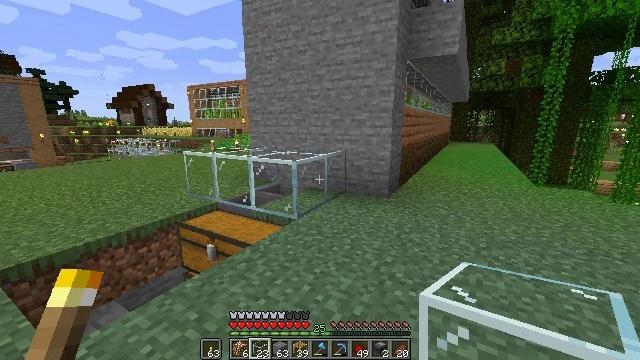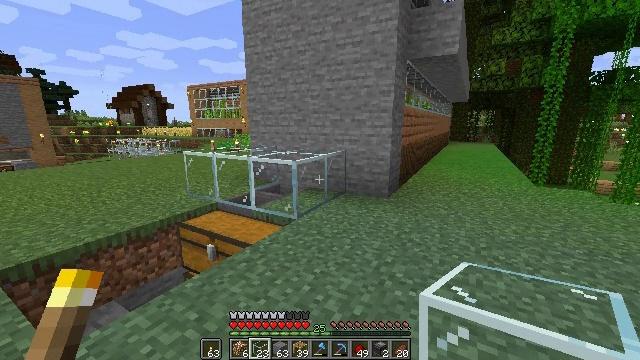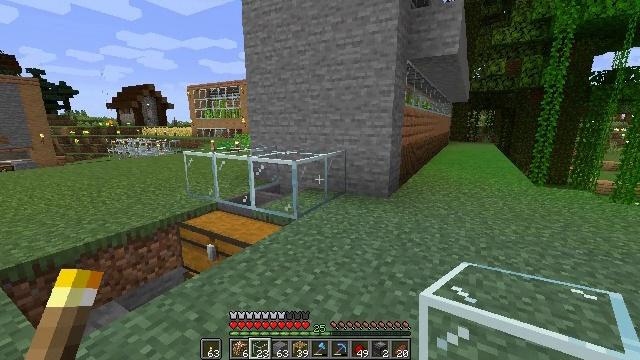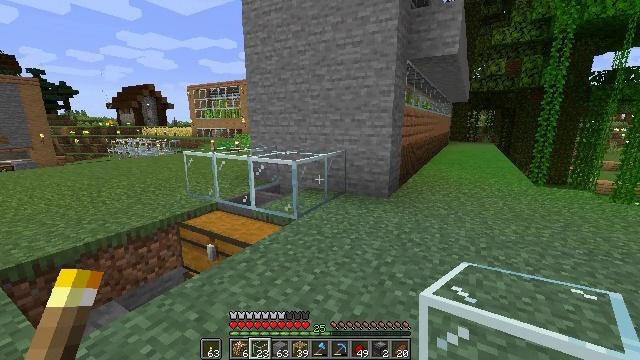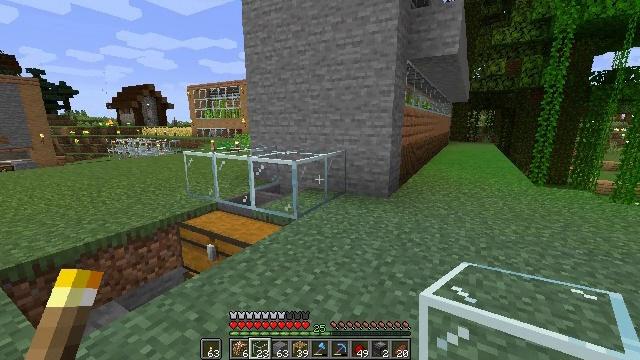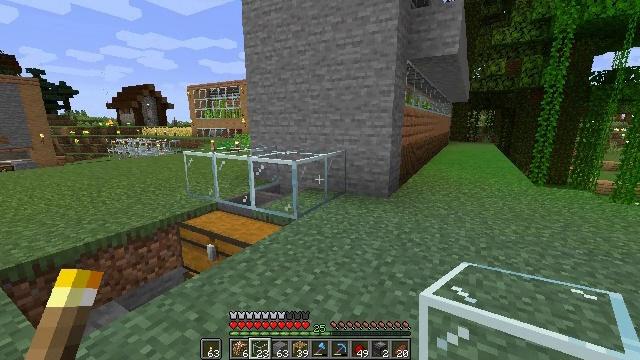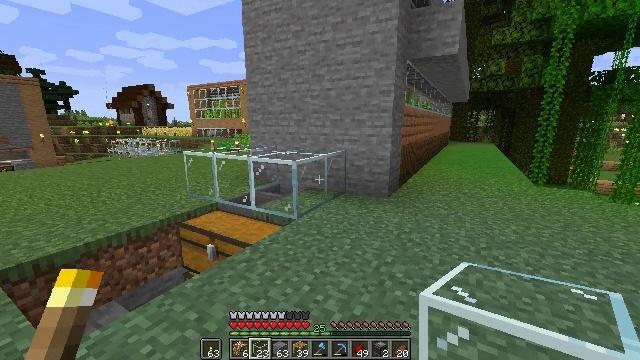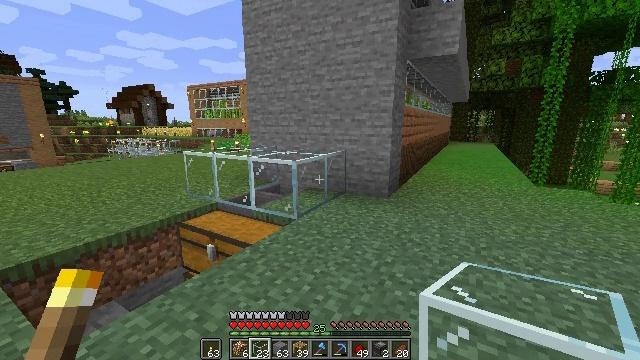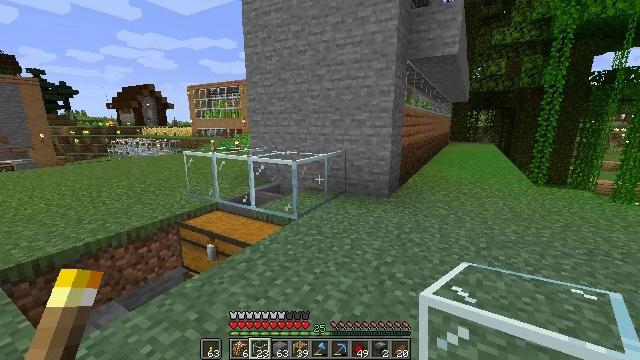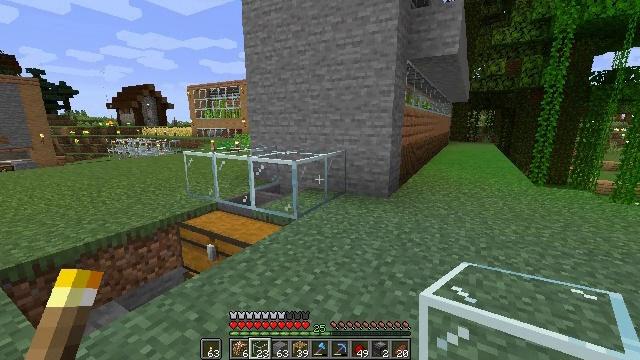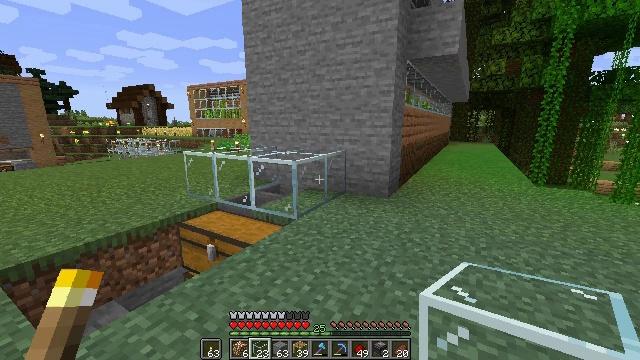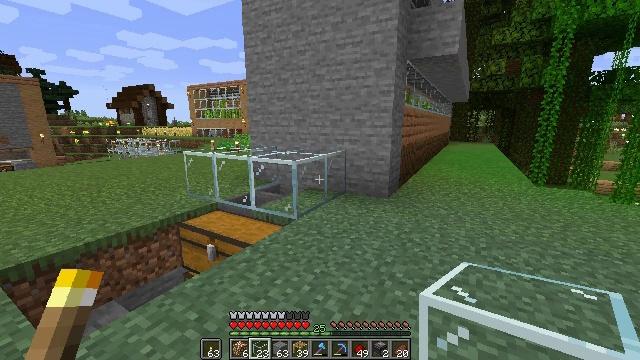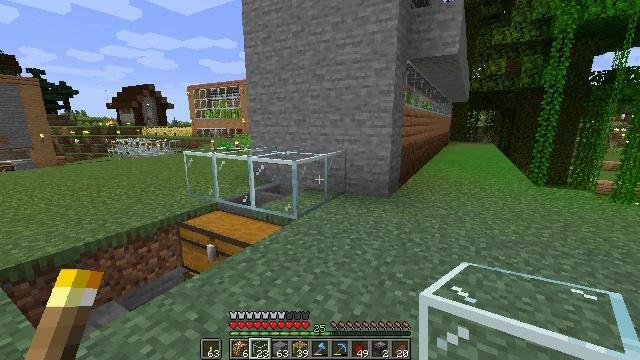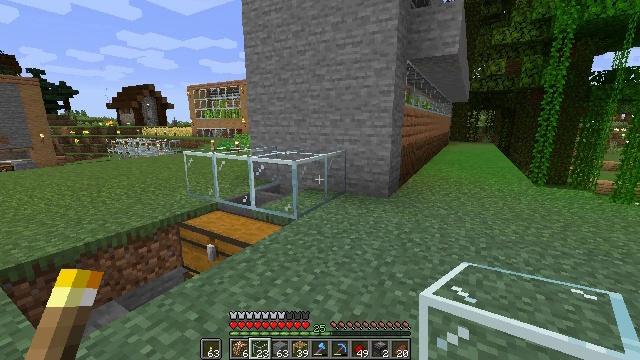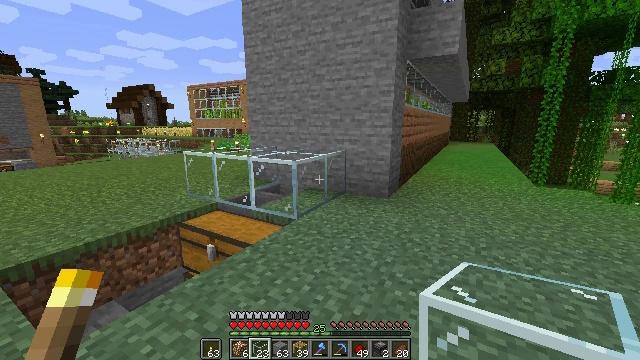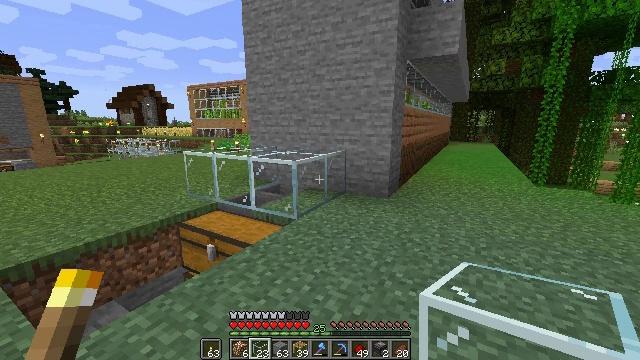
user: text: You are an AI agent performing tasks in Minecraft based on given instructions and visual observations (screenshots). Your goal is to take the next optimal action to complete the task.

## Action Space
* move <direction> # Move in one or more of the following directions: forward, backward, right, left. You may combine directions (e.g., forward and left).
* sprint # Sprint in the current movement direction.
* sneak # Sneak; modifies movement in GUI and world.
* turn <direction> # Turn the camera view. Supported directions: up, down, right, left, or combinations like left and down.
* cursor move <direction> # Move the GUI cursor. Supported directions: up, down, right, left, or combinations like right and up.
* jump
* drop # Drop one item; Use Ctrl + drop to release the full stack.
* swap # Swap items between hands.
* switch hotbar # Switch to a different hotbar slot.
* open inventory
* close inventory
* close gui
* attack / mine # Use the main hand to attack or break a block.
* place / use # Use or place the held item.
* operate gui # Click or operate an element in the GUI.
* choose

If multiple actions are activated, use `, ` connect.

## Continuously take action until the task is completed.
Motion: motion action
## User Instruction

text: Open your crafting table to craft a dropper.
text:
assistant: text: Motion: no_op
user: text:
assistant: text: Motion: no_op
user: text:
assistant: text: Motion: no_op
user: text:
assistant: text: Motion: no_op
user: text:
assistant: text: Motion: no_op
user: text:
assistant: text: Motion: no_op
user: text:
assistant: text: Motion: no_op
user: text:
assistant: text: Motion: no_op
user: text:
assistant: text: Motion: no_op
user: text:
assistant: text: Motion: no_op
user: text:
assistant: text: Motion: no_op
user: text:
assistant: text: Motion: no_op
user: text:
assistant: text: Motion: no_op
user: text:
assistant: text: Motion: no_op
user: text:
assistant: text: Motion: no_op
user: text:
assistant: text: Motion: no_op
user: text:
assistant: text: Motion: no_op
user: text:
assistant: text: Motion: no_op
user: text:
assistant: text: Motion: no_op
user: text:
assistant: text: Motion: no_op
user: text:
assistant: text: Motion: no_op
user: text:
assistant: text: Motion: no_op
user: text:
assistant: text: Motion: no_op
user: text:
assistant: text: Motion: no_op
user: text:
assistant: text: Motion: no_op
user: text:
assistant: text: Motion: no_op
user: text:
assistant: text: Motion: no_op
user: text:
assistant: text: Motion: no_op
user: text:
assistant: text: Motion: no_op
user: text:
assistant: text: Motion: no_op